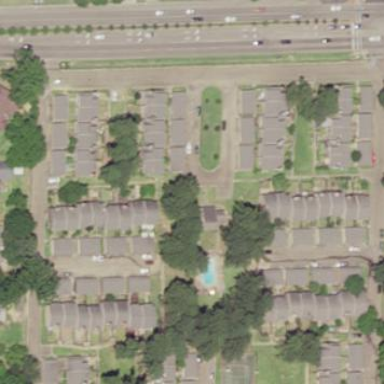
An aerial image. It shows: Residential area consisting of condominiums.